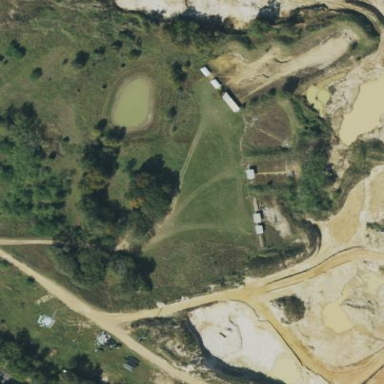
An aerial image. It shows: Shooting pitch for pistol and rifle sports.